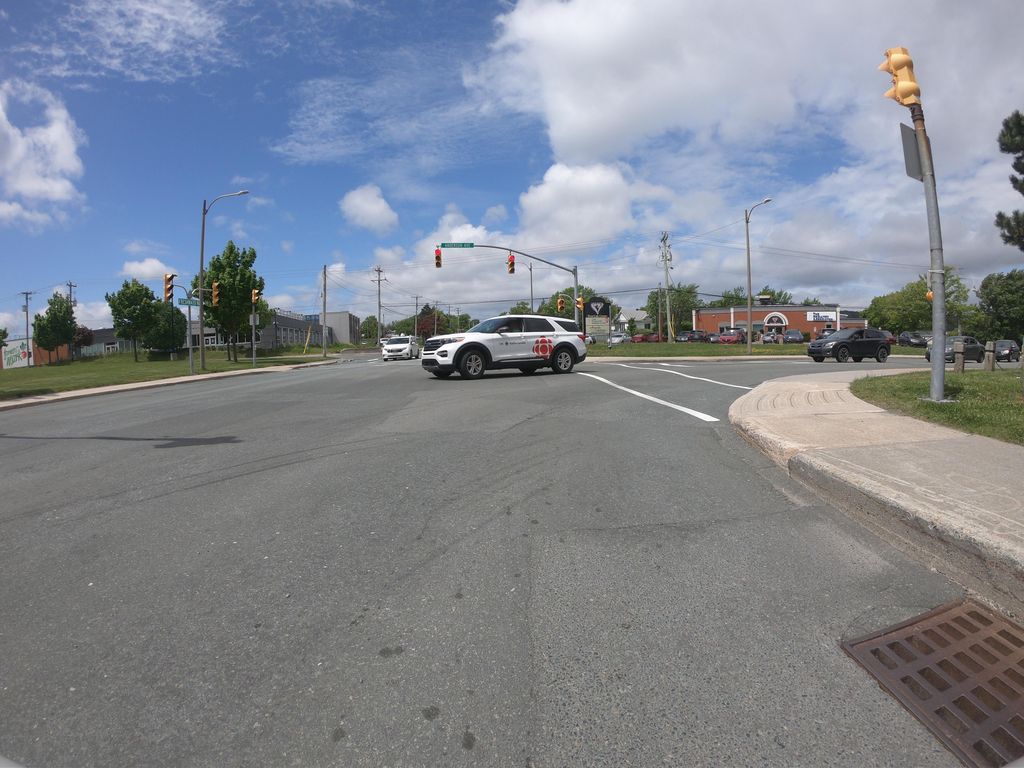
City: st_johns